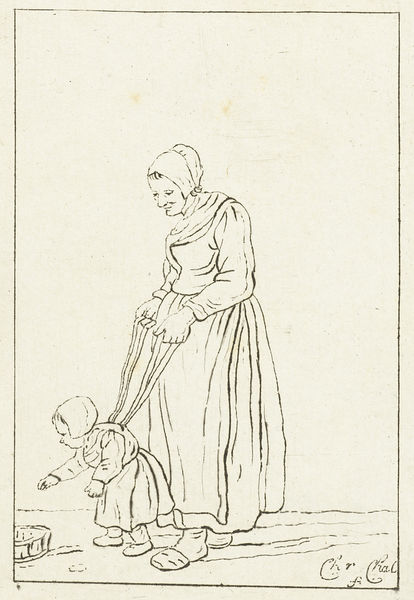
Titel: Moeder leert kind lopen
Künstler: Christina Chalon
Standort: Amsterdam
Institution: Rijksmuseum
Schlagwörter: femme, gravure, paysan, vieille, sabot, bébé, coiffe, enfant, fille, mère, signature, dessin, papier, jeu, plume, bonnet, coiffes, harnais, harnes